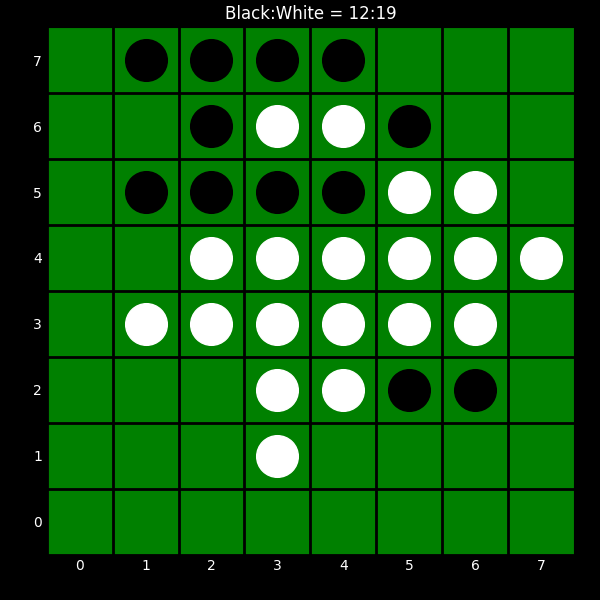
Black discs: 12
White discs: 19